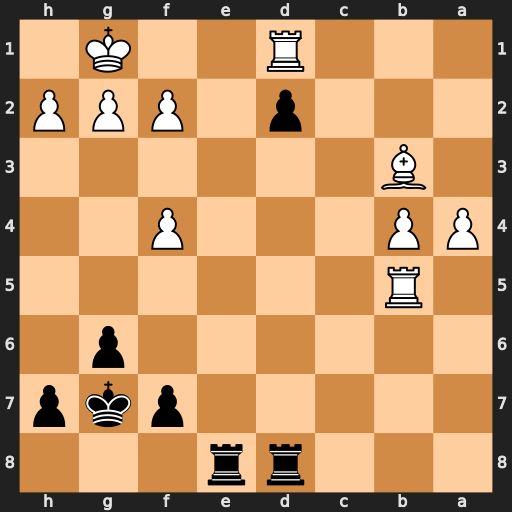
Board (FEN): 3rr3/5pkp/6p1/1R6/PP3P2/1B6/3p1PPP/3R2K1
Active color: b
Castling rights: -
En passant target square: -
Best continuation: Re1+ Rxe1 dxe1=Q#